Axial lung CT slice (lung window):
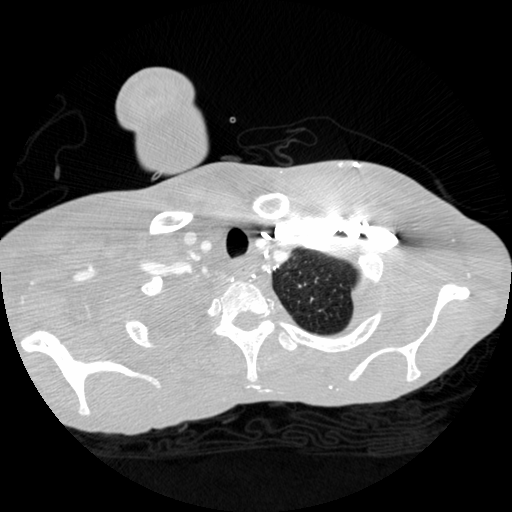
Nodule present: no